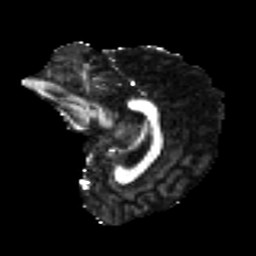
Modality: FA
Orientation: sagittal
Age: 30
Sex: female
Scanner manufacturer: ge
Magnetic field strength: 3 T
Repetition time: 7.8 s
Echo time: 0.0606 s